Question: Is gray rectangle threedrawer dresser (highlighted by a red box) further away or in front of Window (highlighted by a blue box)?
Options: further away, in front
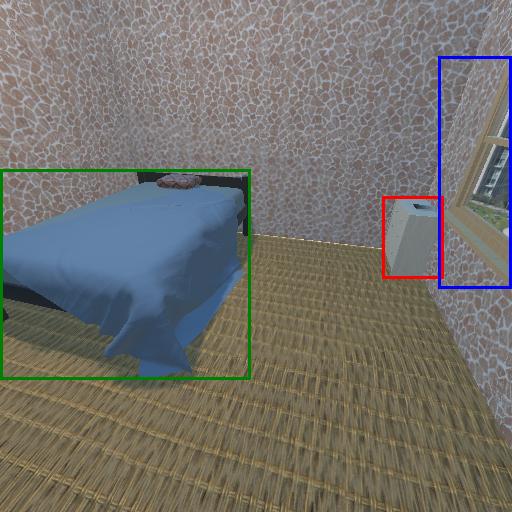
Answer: further away